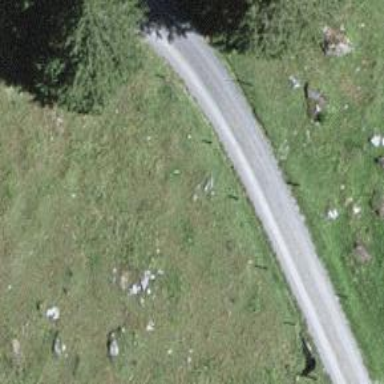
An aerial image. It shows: Well-maintained track road with grade 1 tracktype.